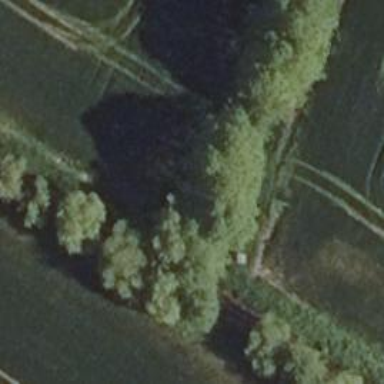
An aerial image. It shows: Row of trees in natural setting.